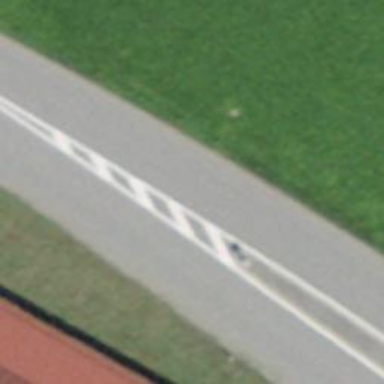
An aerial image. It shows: Tertiary road with asphalt surface and traffic calming island.